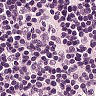
Metastatic tissue present: no